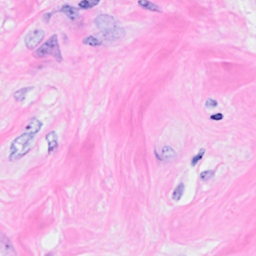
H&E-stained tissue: Breast